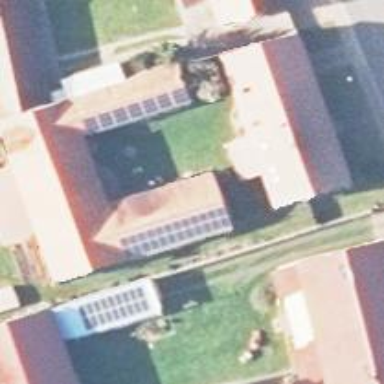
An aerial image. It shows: Solar photovoltaic panel generating electricity through small installation.